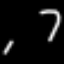
Label: donut